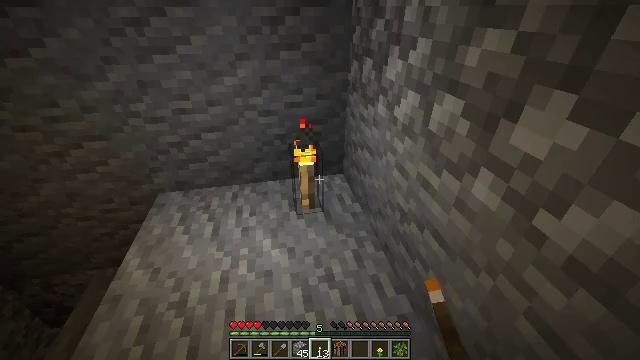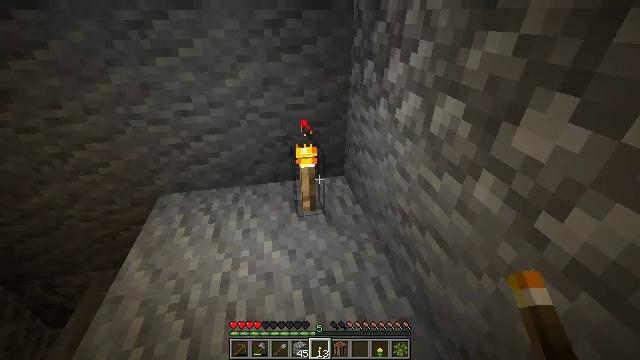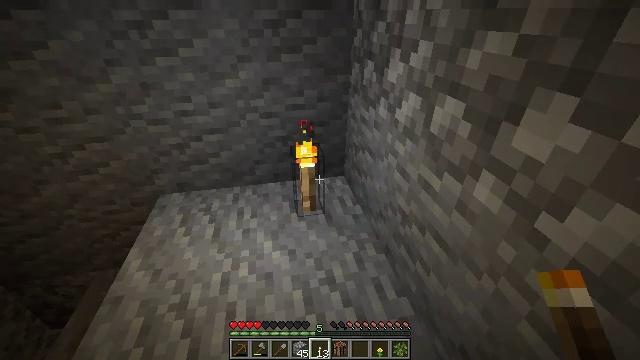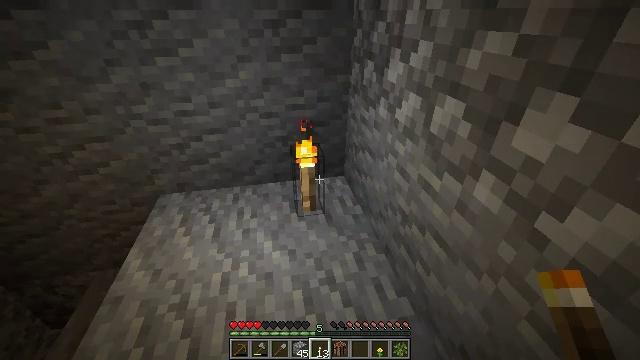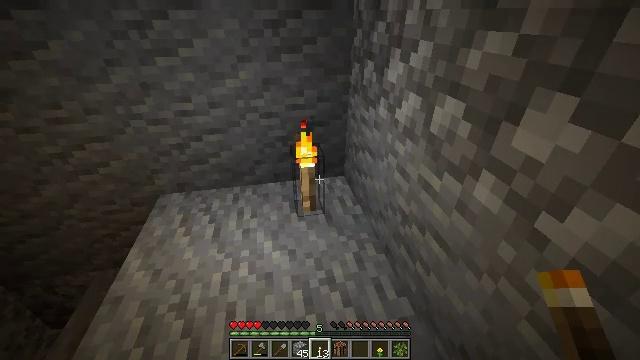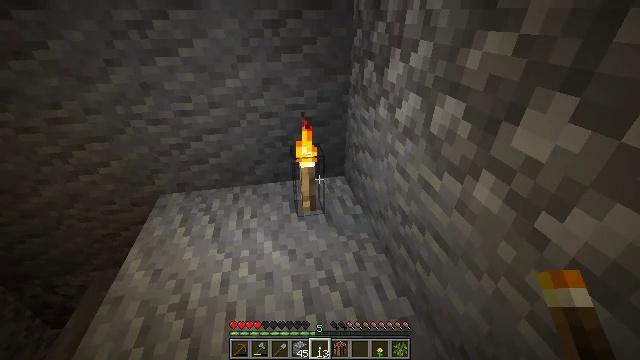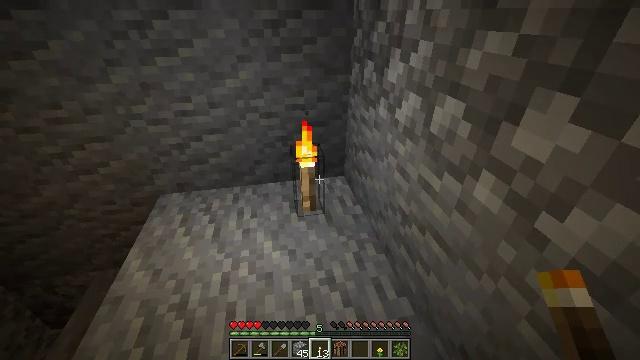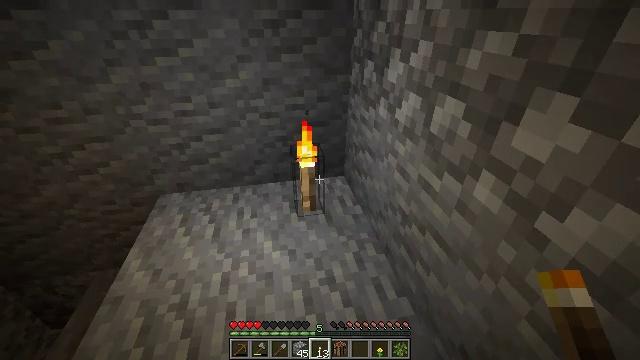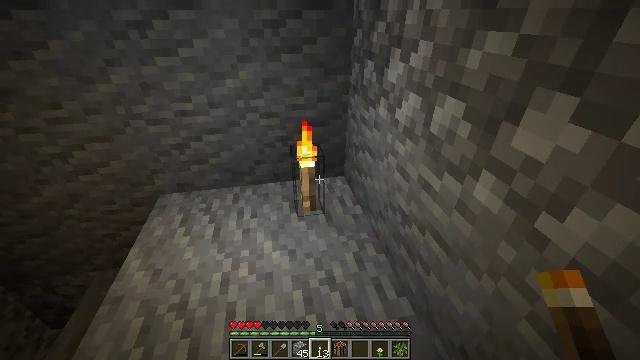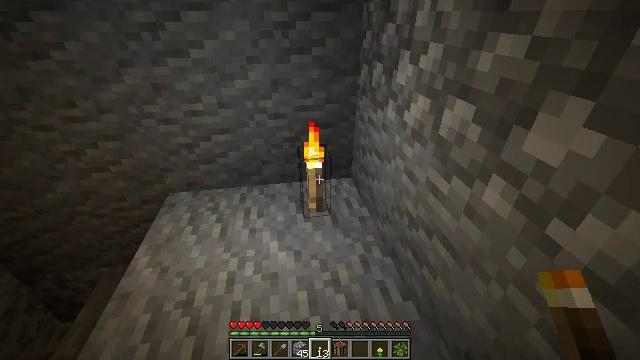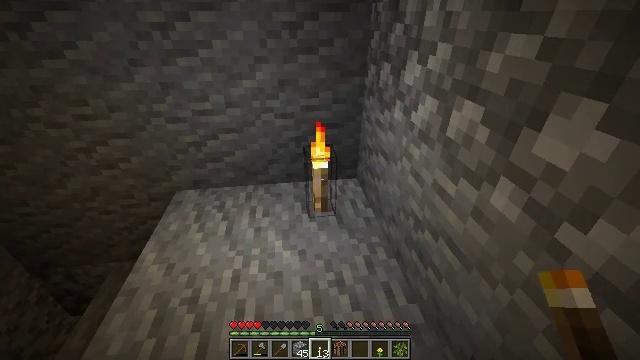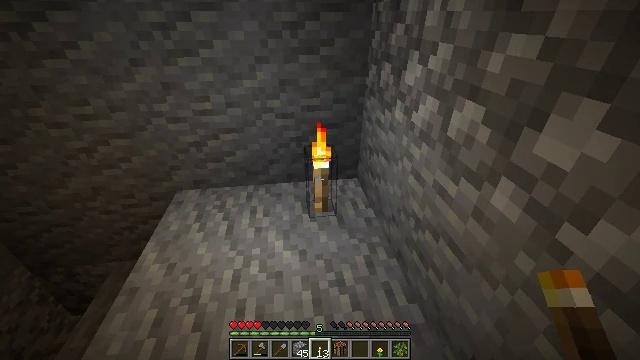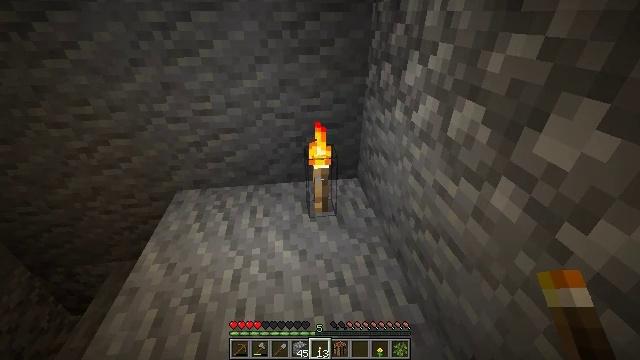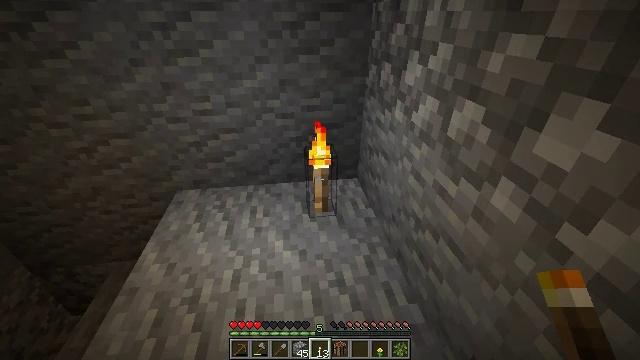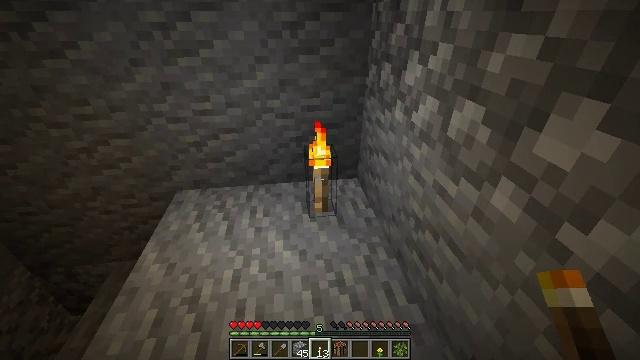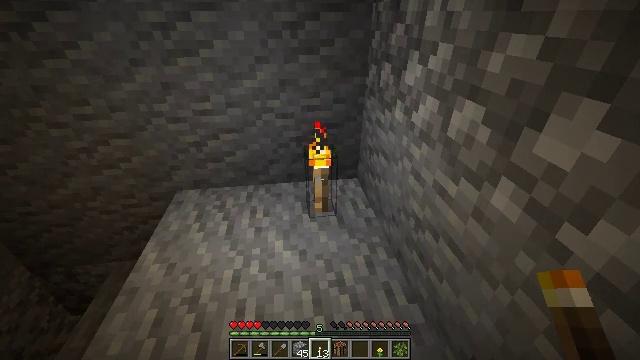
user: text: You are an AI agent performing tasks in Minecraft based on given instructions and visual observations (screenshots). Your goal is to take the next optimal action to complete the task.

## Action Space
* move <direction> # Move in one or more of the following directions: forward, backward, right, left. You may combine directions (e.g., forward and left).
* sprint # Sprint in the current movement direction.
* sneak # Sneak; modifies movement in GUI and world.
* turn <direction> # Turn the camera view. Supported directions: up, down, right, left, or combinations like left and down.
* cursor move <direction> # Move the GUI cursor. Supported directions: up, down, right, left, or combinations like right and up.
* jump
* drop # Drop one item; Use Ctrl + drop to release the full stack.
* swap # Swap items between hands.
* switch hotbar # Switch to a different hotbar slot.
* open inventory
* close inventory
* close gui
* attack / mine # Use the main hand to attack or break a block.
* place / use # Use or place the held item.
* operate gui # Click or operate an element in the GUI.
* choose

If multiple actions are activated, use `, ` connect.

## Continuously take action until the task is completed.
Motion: motion action
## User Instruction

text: Mine the torch on the wall.
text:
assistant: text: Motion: no_op
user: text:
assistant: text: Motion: no_op
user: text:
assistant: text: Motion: no_op
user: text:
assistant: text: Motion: no_op
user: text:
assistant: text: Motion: no_op
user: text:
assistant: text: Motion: no_op
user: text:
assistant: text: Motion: no_op
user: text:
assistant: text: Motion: no_op
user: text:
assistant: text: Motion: turn left
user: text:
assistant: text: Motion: turn left
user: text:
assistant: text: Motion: no_op
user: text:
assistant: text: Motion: no_op
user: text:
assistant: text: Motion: no_op
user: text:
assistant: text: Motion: no_op
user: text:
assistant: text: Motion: no_op
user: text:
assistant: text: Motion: no_op
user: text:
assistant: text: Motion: no_op
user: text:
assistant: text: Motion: no_op
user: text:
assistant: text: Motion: no_op
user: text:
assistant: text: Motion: no_op
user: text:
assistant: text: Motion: no_op
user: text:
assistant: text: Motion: no_op
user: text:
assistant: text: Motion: no_op
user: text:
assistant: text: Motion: no_op
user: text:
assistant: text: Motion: no_op
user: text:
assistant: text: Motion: no_op
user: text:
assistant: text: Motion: no_op
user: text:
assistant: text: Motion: no_op
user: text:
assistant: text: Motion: no_op
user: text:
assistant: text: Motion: no_op